Field crop: tomato
Growth stage: 1
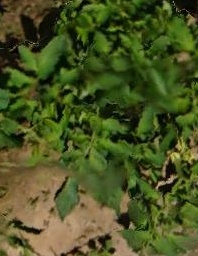
Species: tomato